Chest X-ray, PA view. Patient: 51 years old, sex F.
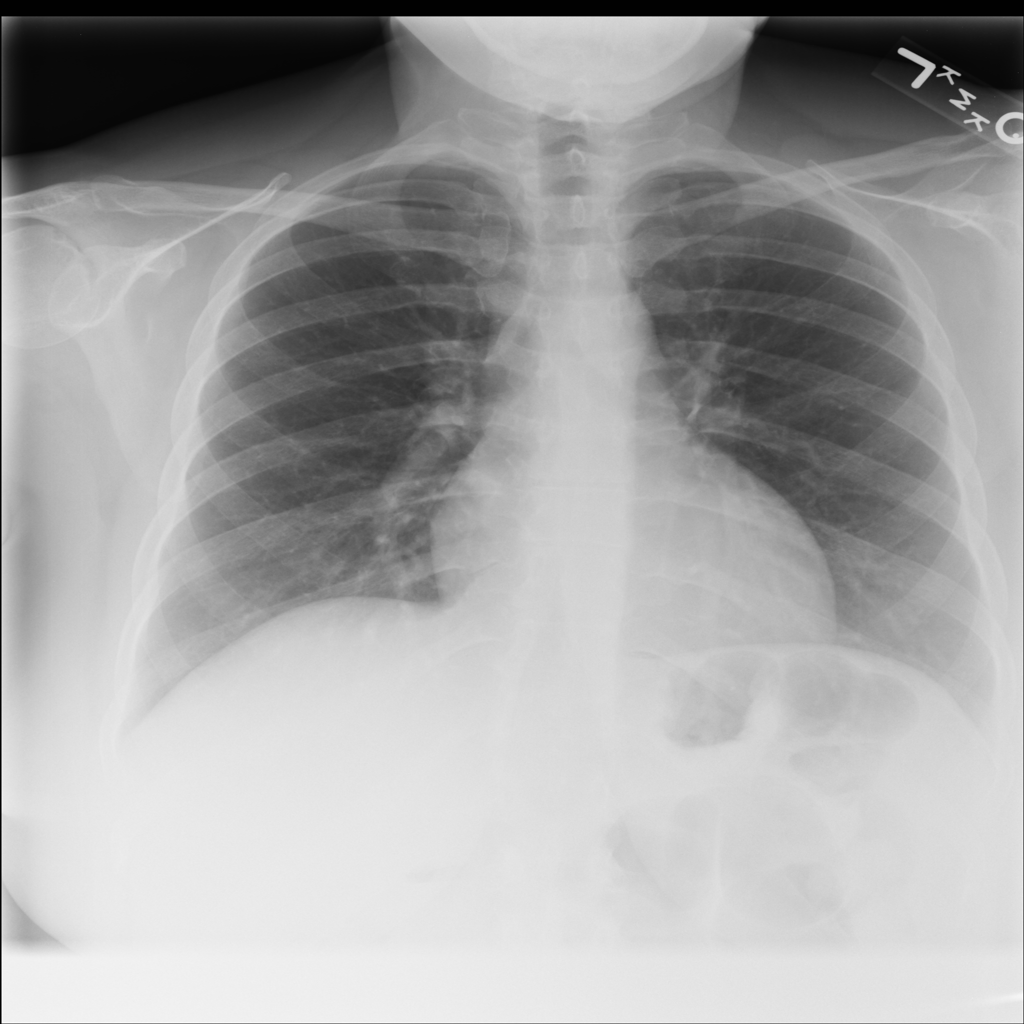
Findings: No Finding